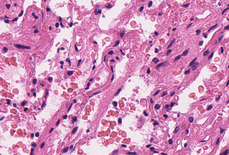
Tumor epithelial tissue: no
Tumor-associated stroma tissue: no
Normal tissue: yes